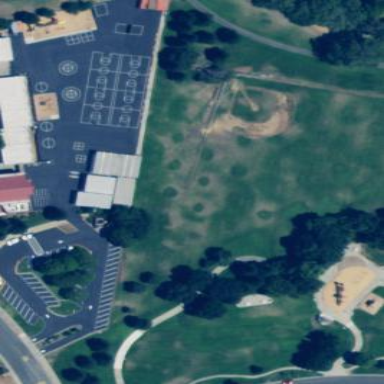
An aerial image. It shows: Baseball pitch for leisure land activities.